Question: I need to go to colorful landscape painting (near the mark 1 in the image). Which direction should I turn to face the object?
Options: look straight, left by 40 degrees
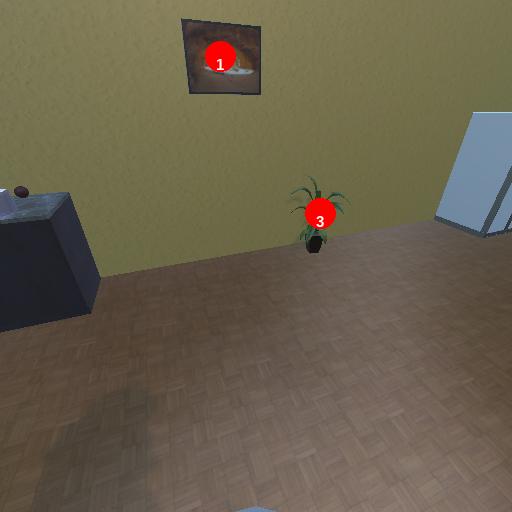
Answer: look straight